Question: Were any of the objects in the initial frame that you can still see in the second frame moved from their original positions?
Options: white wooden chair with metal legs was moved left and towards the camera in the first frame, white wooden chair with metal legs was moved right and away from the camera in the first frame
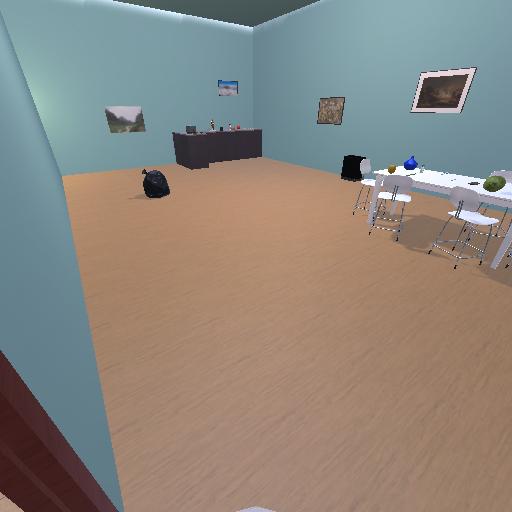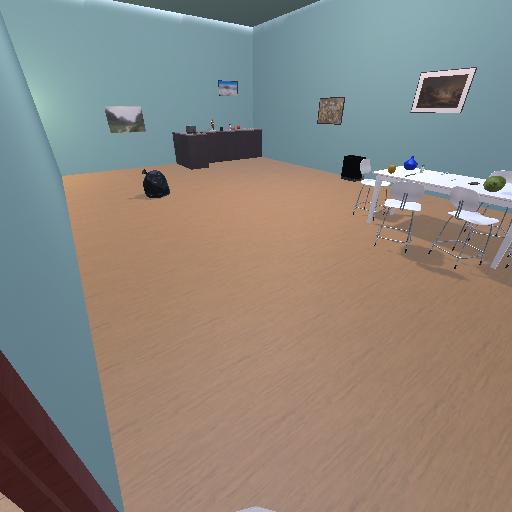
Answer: white wooden chair with metal legs was moved left and towards the camera in the first frame